Field crop: maize
Growth stage: 2
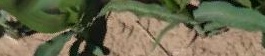
Species: maize